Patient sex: M
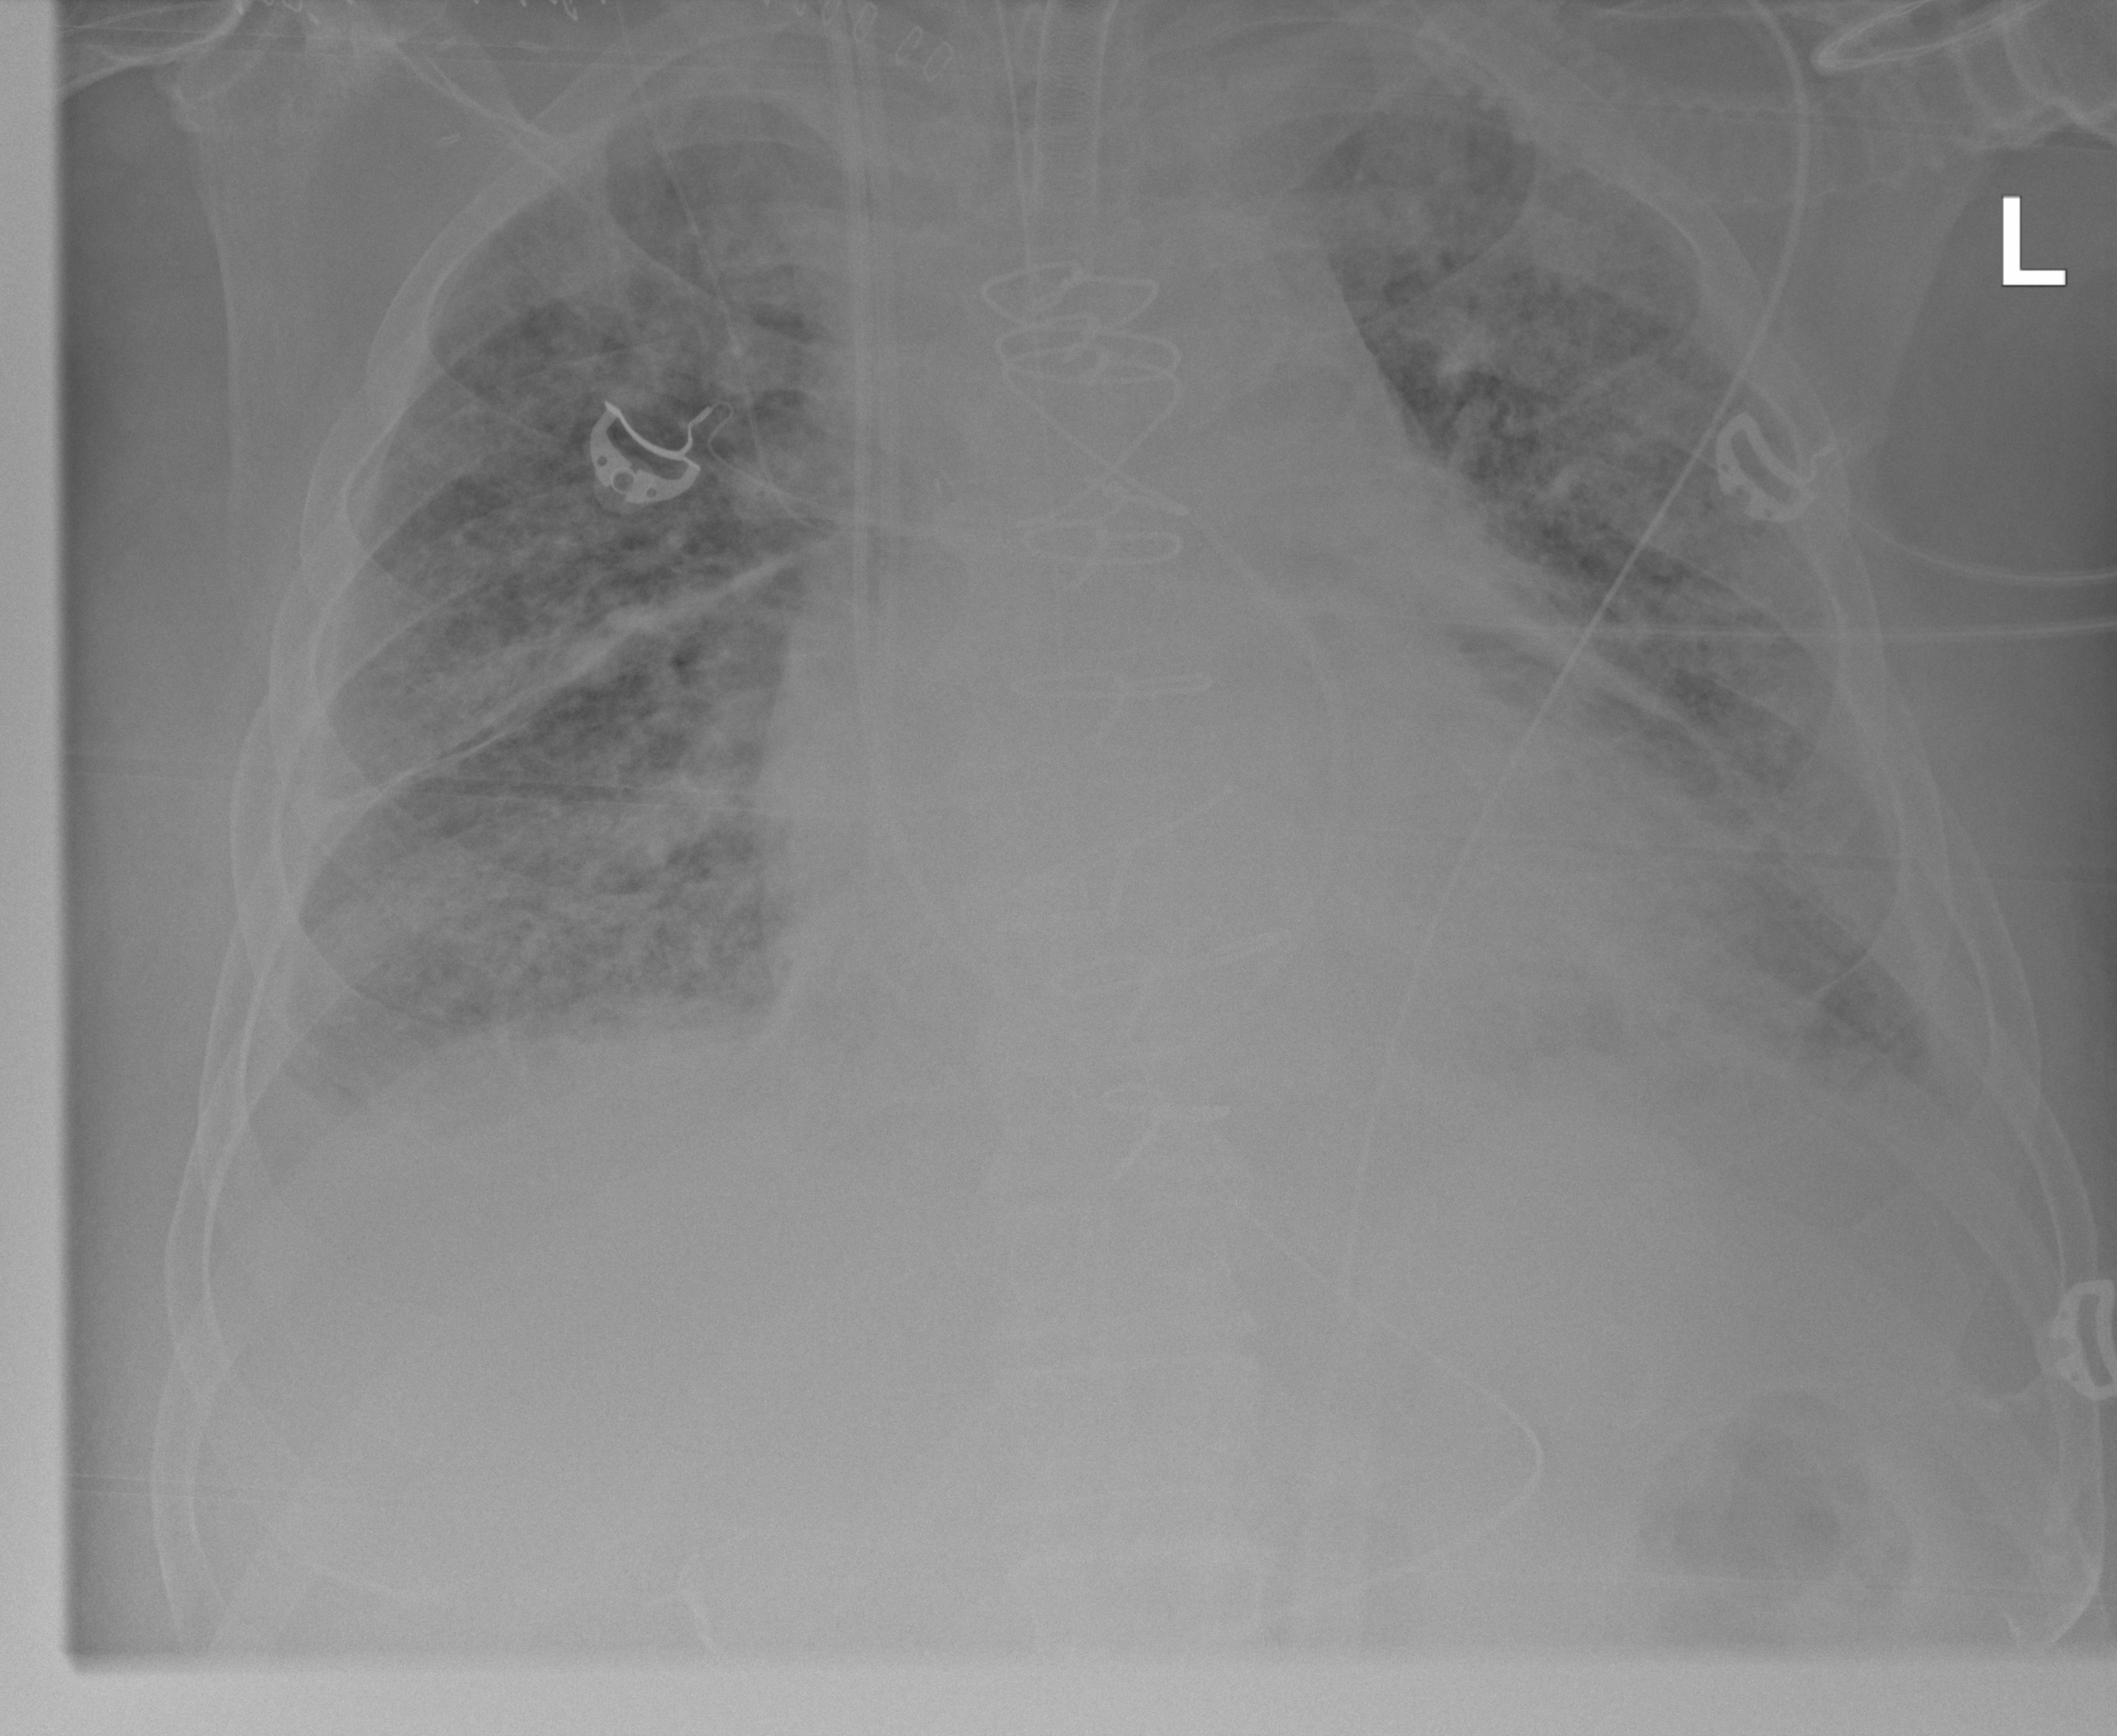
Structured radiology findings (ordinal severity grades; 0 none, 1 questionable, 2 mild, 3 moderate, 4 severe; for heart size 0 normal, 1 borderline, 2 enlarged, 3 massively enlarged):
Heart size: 2
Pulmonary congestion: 3
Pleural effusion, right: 2
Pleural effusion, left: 2
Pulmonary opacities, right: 3
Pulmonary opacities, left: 3
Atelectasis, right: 2
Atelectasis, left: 2